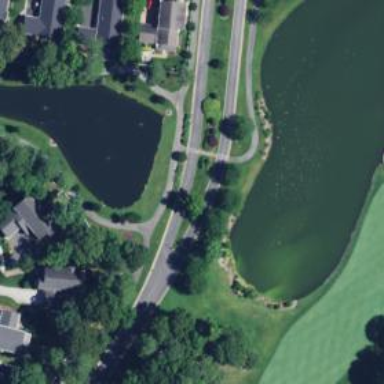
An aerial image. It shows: Service road used as golf cart path.